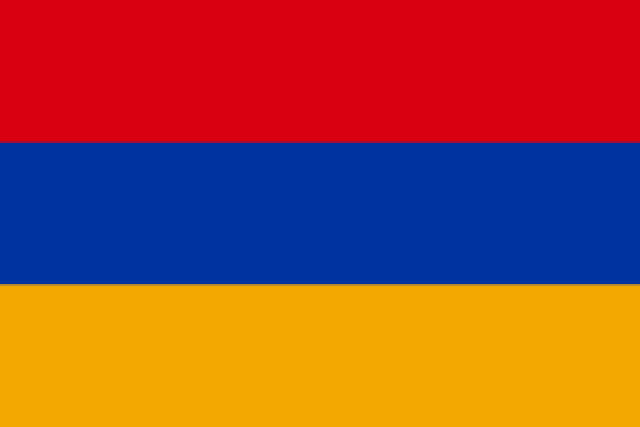
Country: Armenia
Country code: am